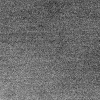
Atmospheric dust classification: dusty